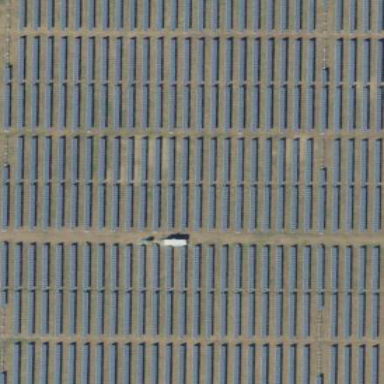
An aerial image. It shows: Solar power generator using photovoltaic panels.